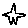
Label: star